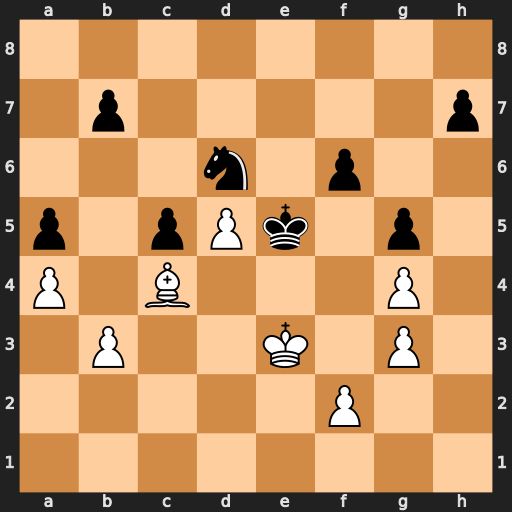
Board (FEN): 8/1p5p/3n1p2/p1pPk1p1/P1B3P1/1P2K1P1/5P2/8
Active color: w
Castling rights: -
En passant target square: -
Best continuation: f4+ gxf4+ gxf4#